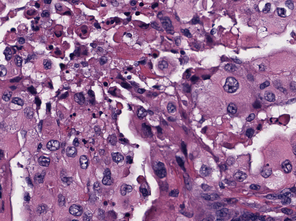
Tumor epithelial tissue: yes
Tumor-associated stroma tissue: no
Normal tissue: no